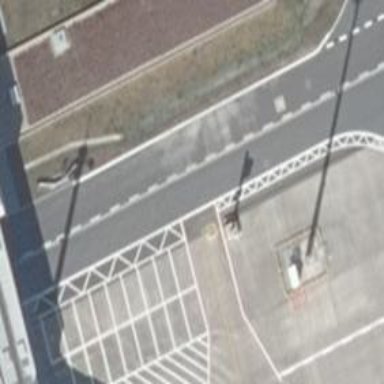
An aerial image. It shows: Parking position at the airport on concrete surface.